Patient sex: M
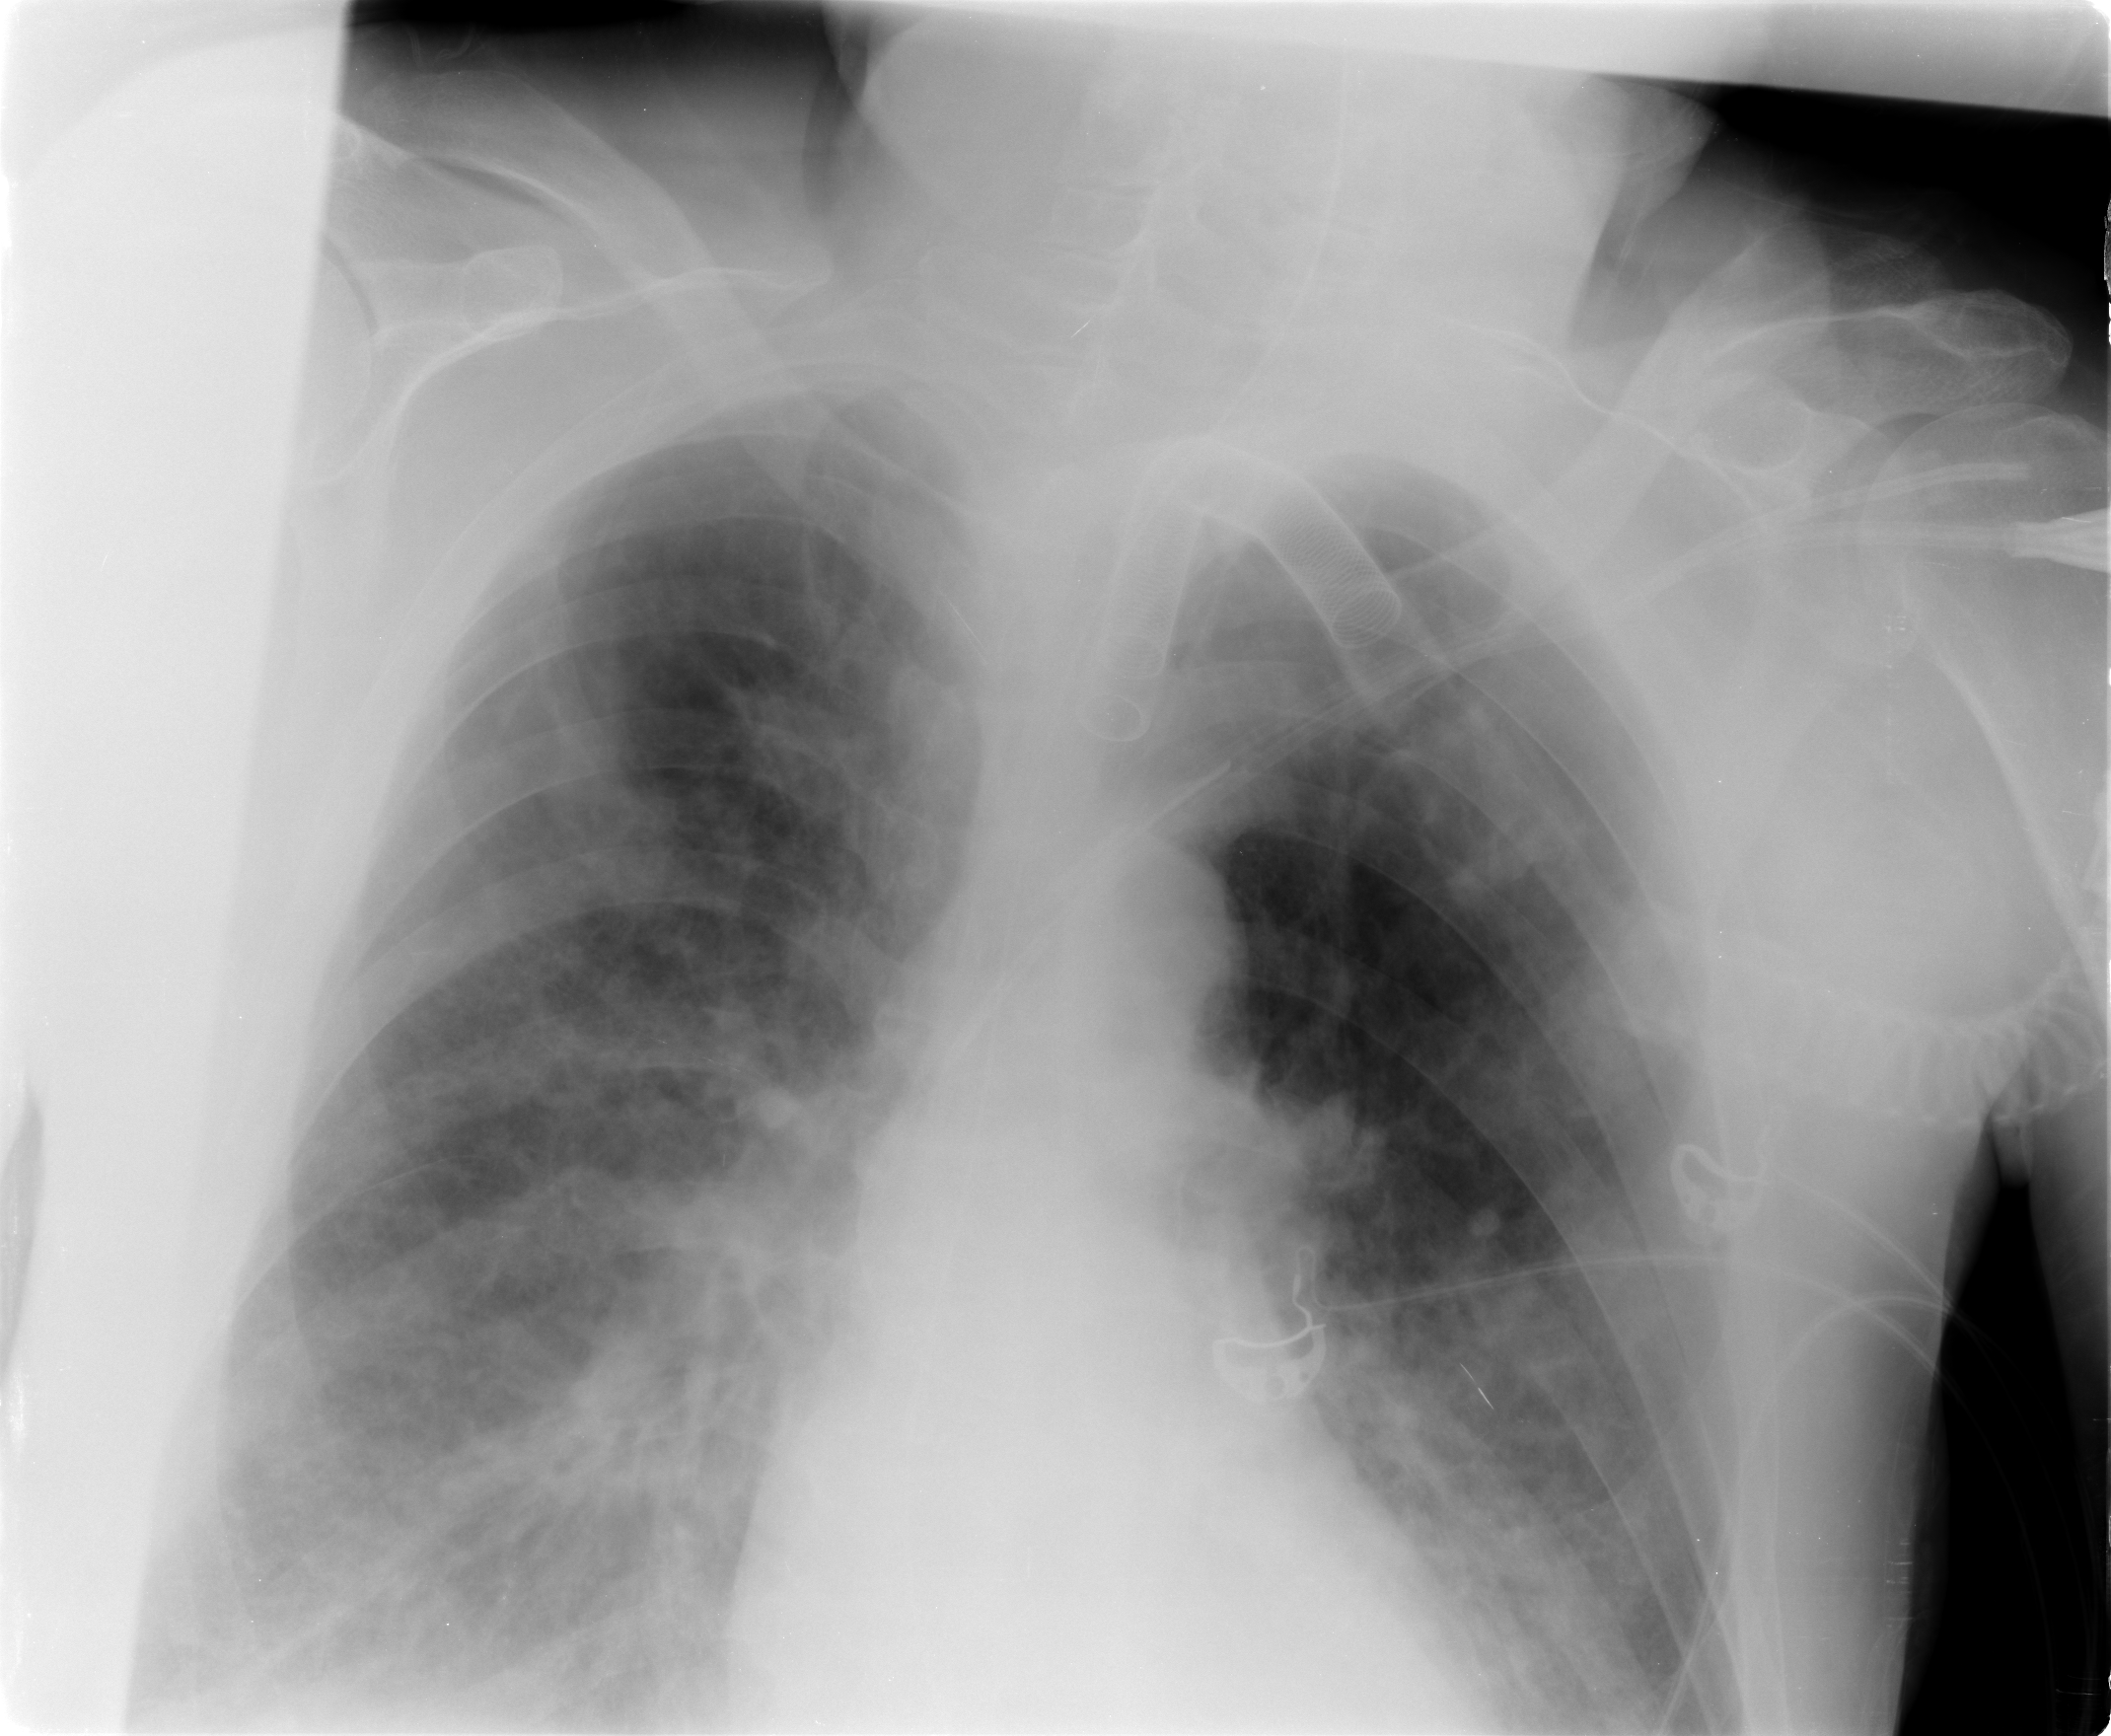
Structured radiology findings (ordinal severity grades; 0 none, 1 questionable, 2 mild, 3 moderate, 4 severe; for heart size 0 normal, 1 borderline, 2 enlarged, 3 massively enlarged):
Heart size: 0
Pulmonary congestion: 0
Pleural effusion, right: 2
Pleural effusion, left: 2
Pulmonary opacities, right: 3
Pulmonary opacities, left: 2
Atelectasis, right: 2
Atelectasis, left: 2